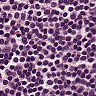
Metastatic tissue present: no